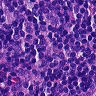
Metastatic tissue present: no